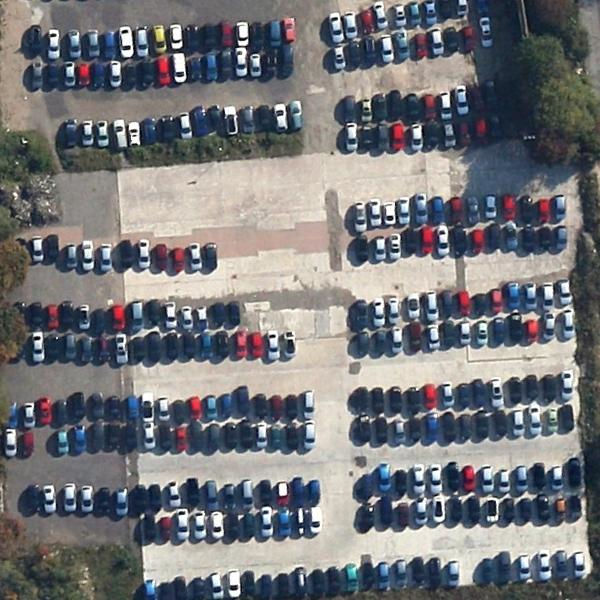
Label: Parking